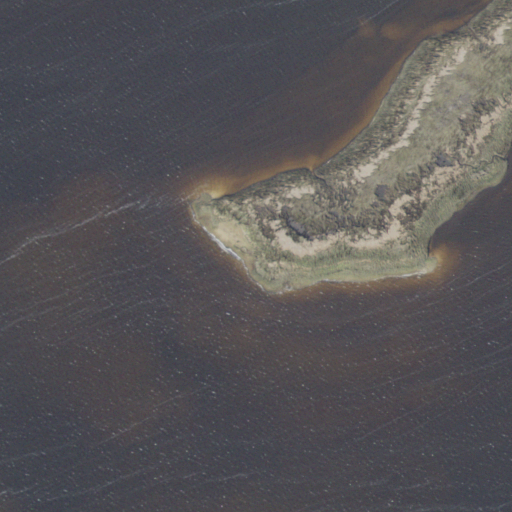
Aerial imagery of cape in Florida named Cabell Point containing open water and herbaceous wetlands